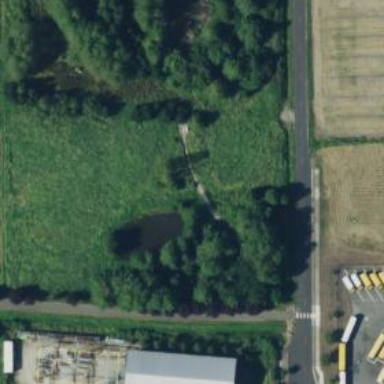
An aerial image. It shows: Footway on bridge.